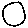
Label: circle